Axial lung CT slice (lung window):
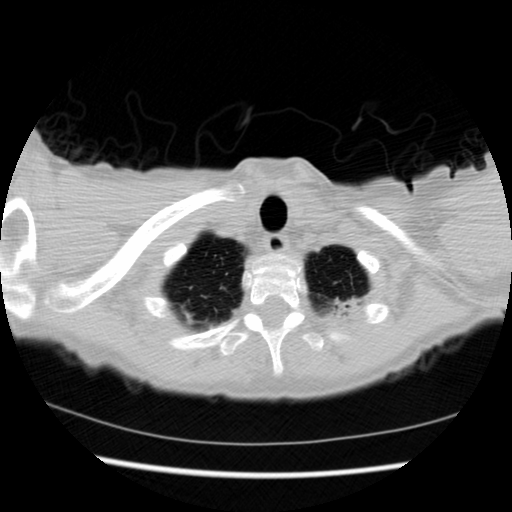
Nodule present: no